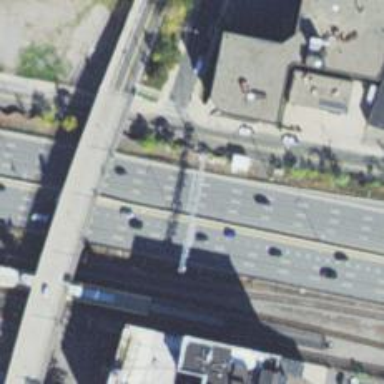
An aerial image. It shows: Toll gantry on the road.